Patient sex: M
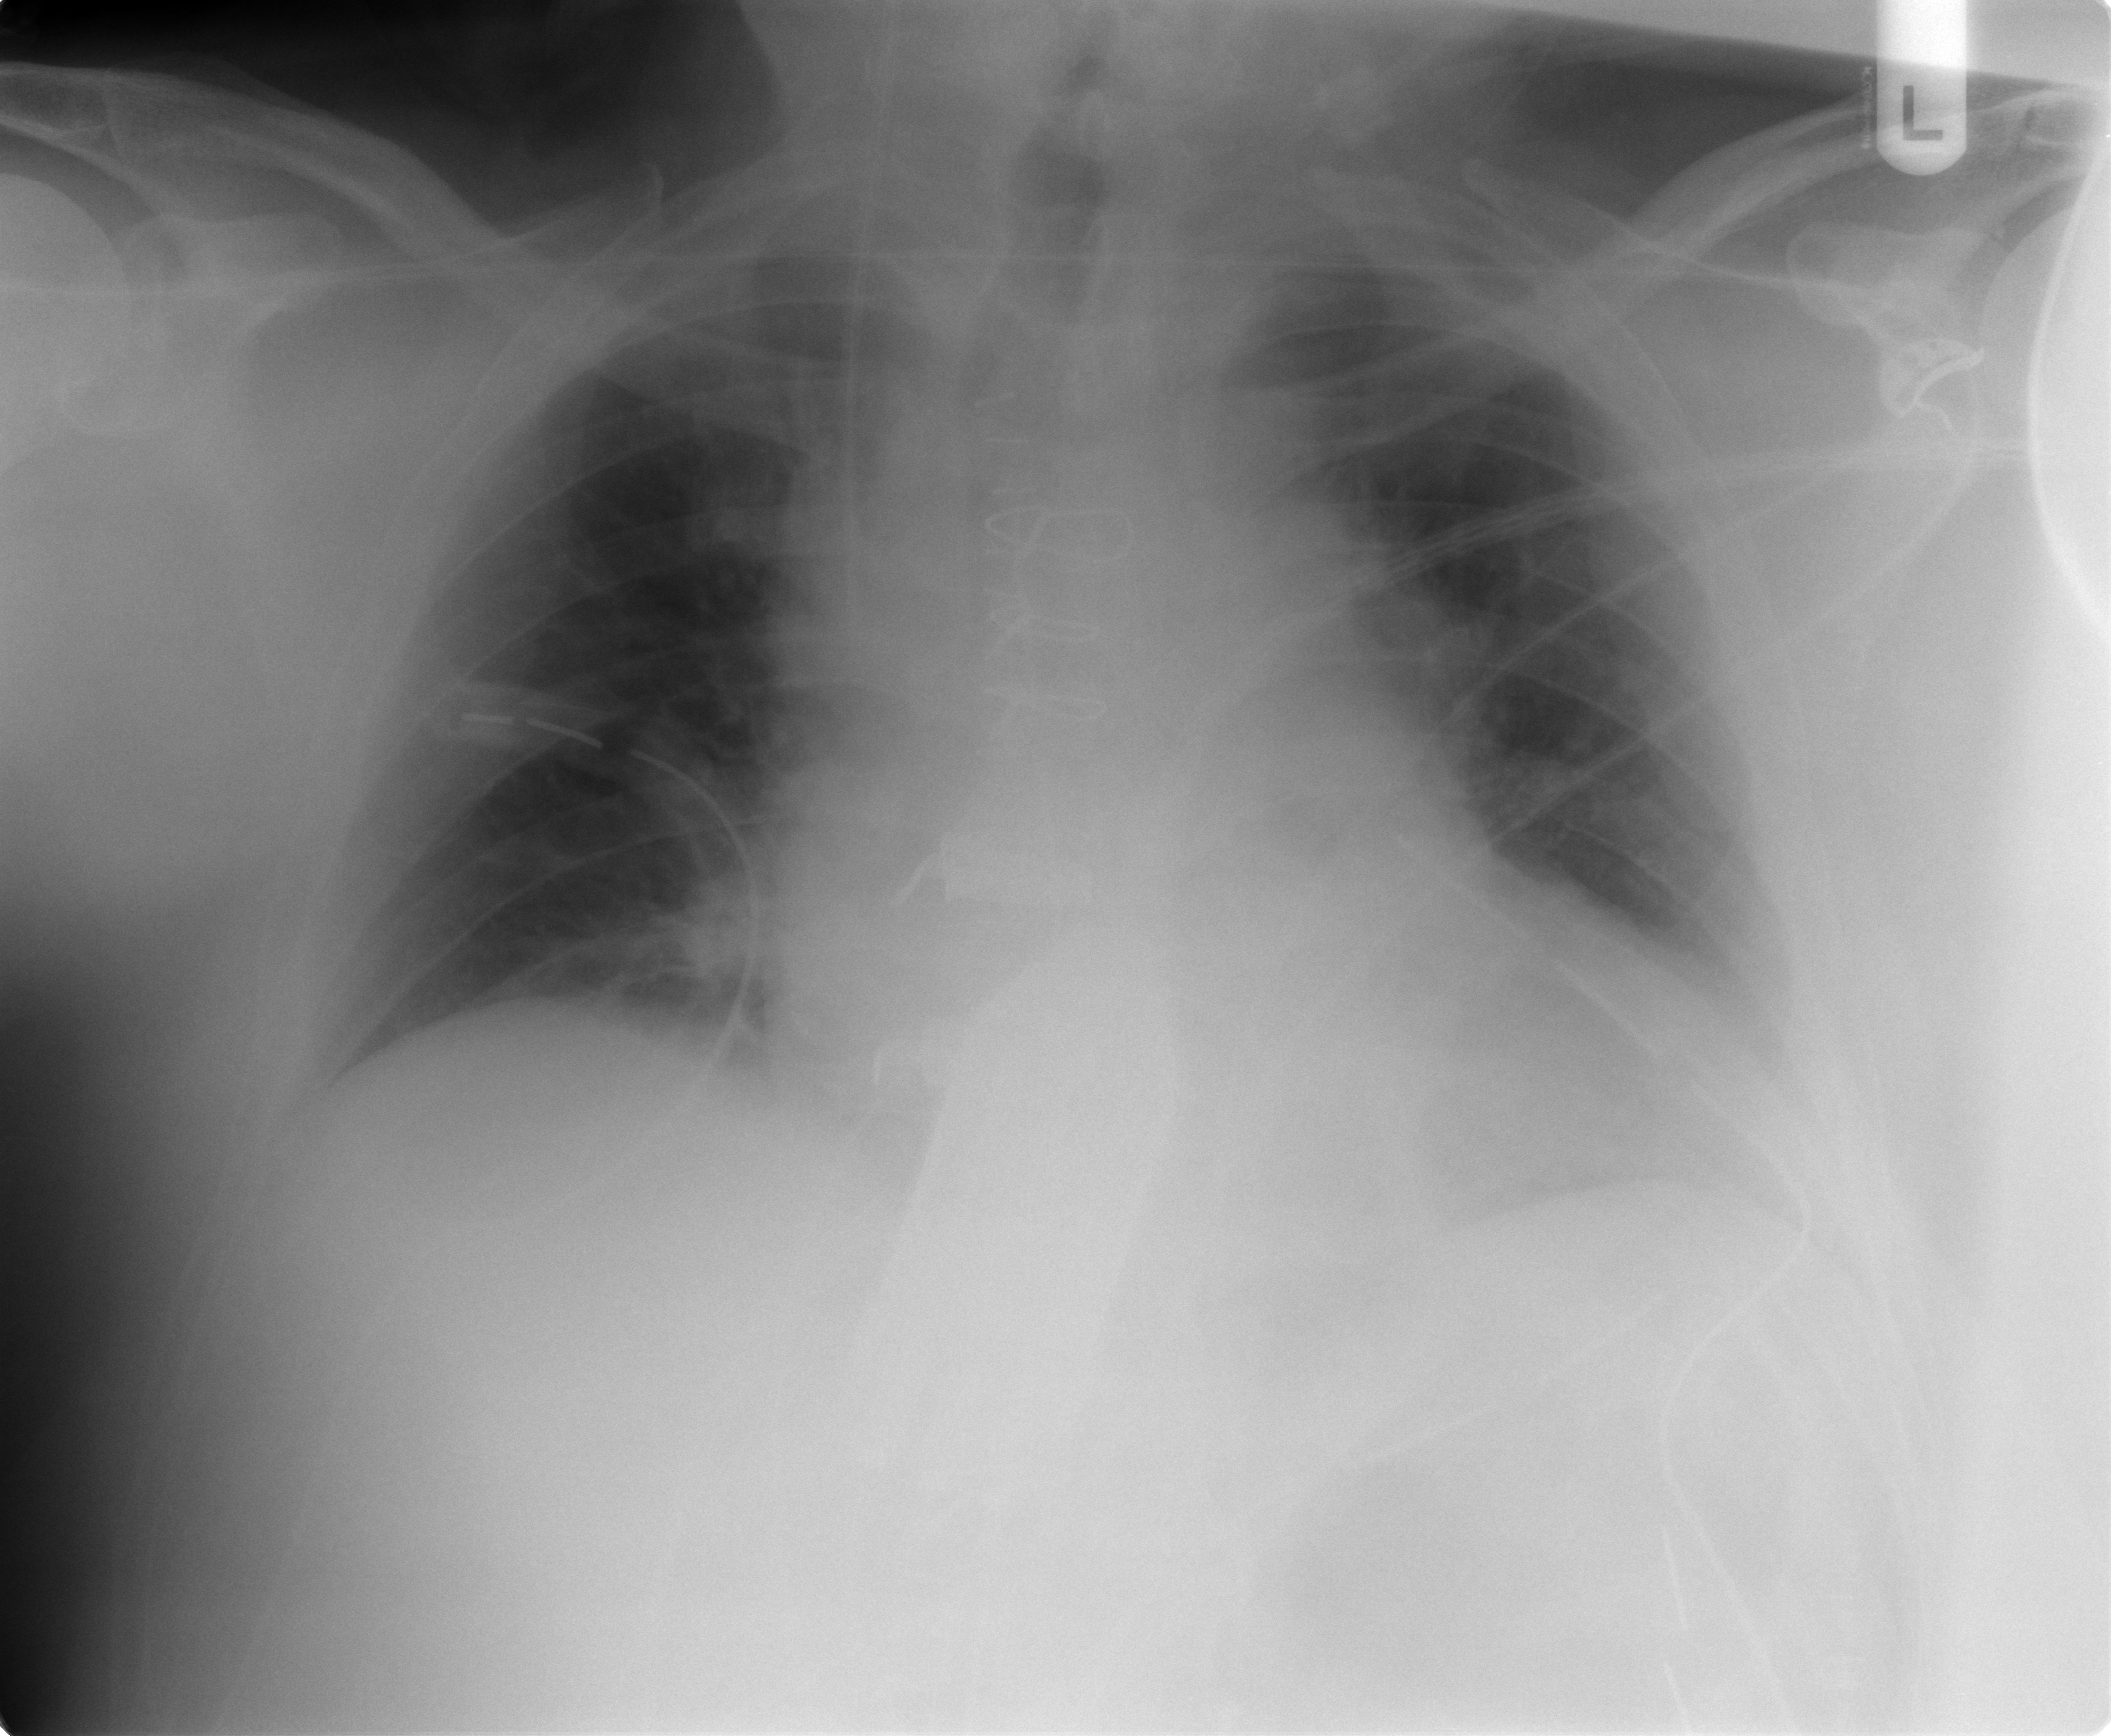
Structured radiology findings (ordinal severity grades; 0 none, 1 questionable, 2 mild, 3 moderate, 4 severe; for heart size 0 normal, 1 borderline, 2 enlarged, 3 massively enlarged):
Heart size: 0
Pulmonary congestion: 2
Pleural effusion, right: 2
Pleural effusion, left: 2
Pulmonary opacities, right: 2
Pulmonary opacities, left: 2
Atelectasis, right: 2
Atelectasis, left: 2